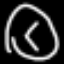
Label: clock